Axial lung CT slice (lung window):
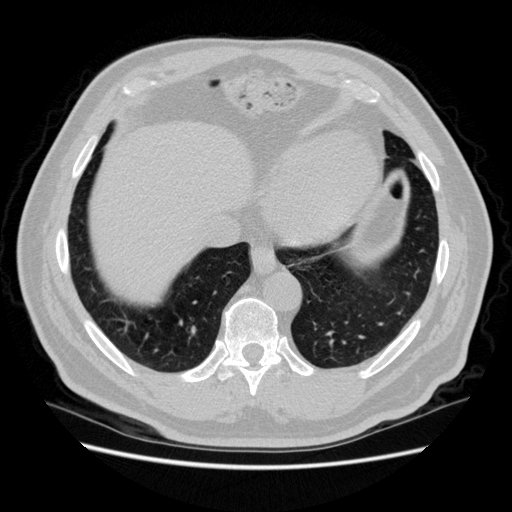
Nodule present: no